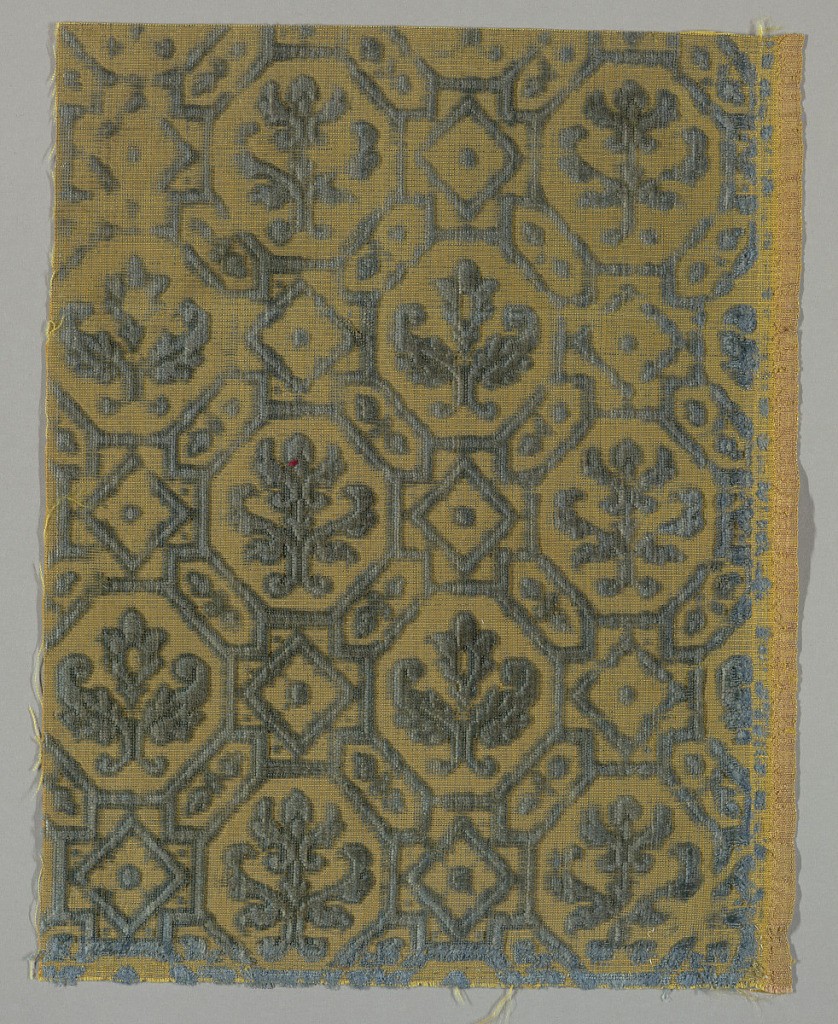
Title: Fragment
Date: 16th–17th century
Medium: silk Technique: cut and uncut supplementary warp pile (velvet) in a plain weave foundation
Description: Blue cut velvet; stylized plant in octagonal fame; old rose ground.